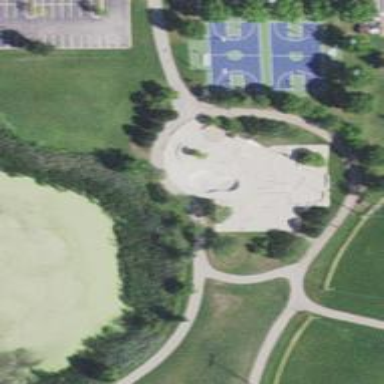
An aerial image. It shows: Concrete pitch for leisure land activities.